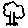
Label: tree